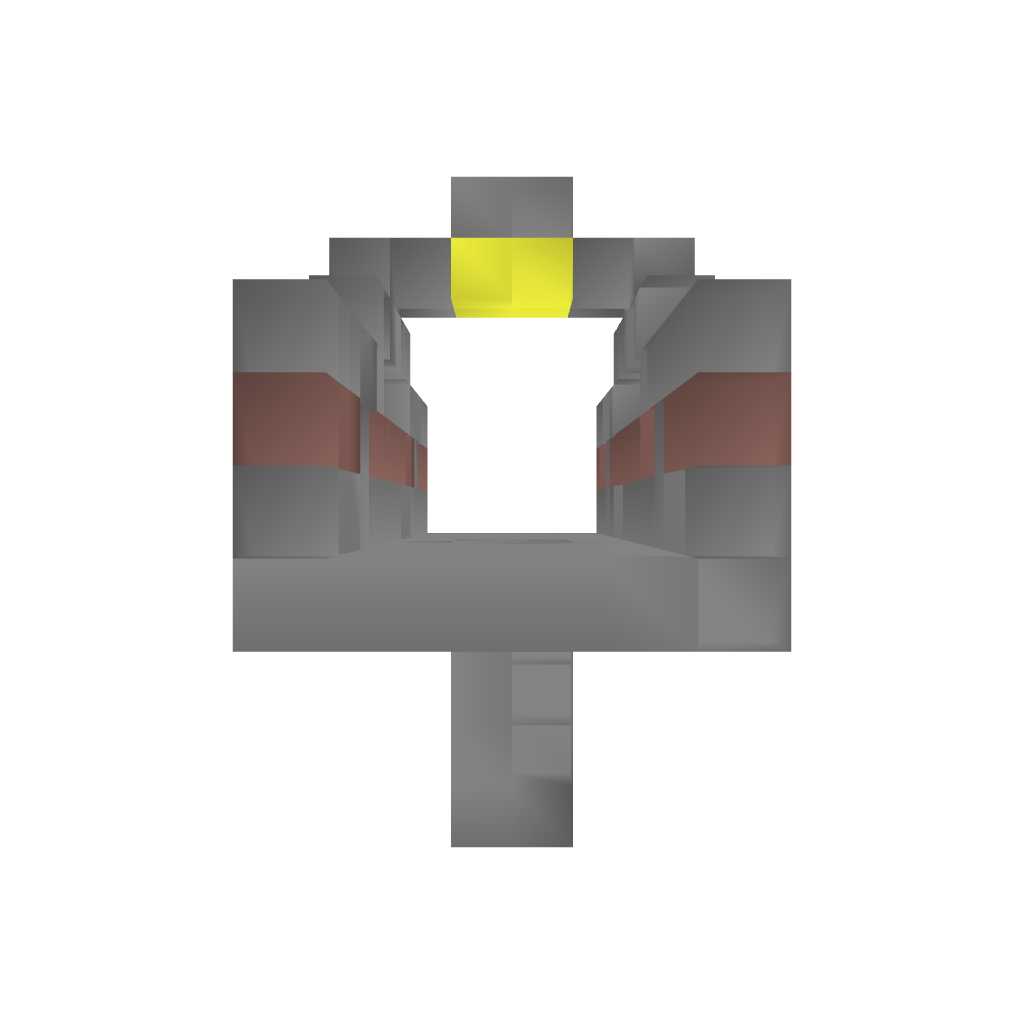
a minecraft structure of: Stone Bridge bad low quality